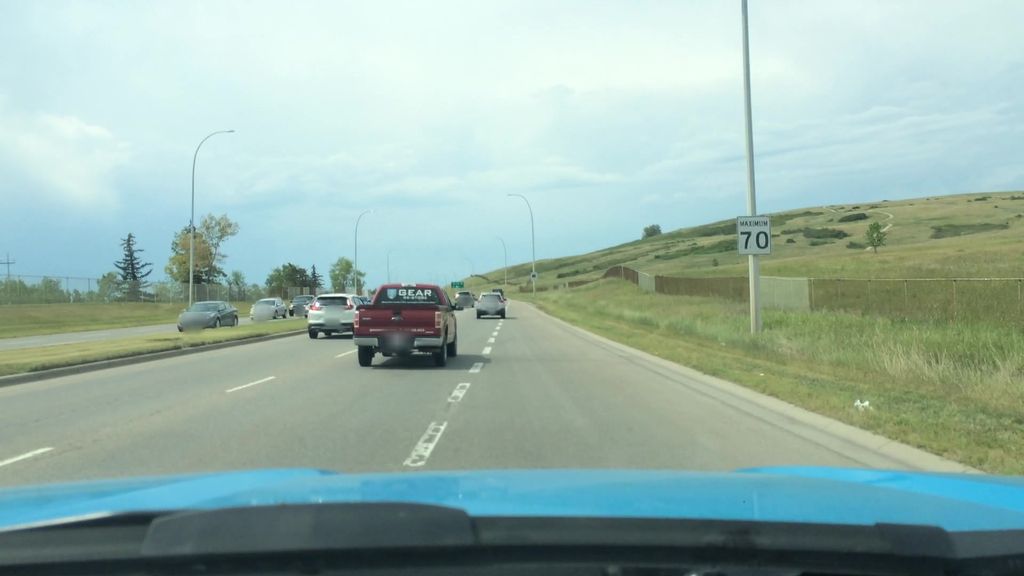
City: calgary